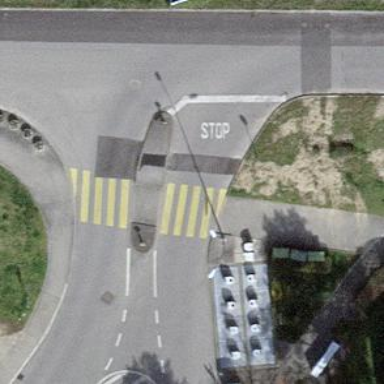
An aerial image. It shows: Uncontrolled zebra crossing on the road.